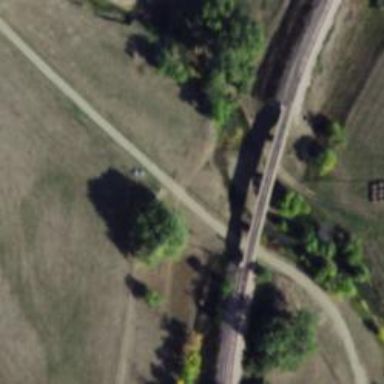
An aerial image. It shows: Bridge over railway line.